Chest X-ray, PA view. Patient: 60 years old, sex M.
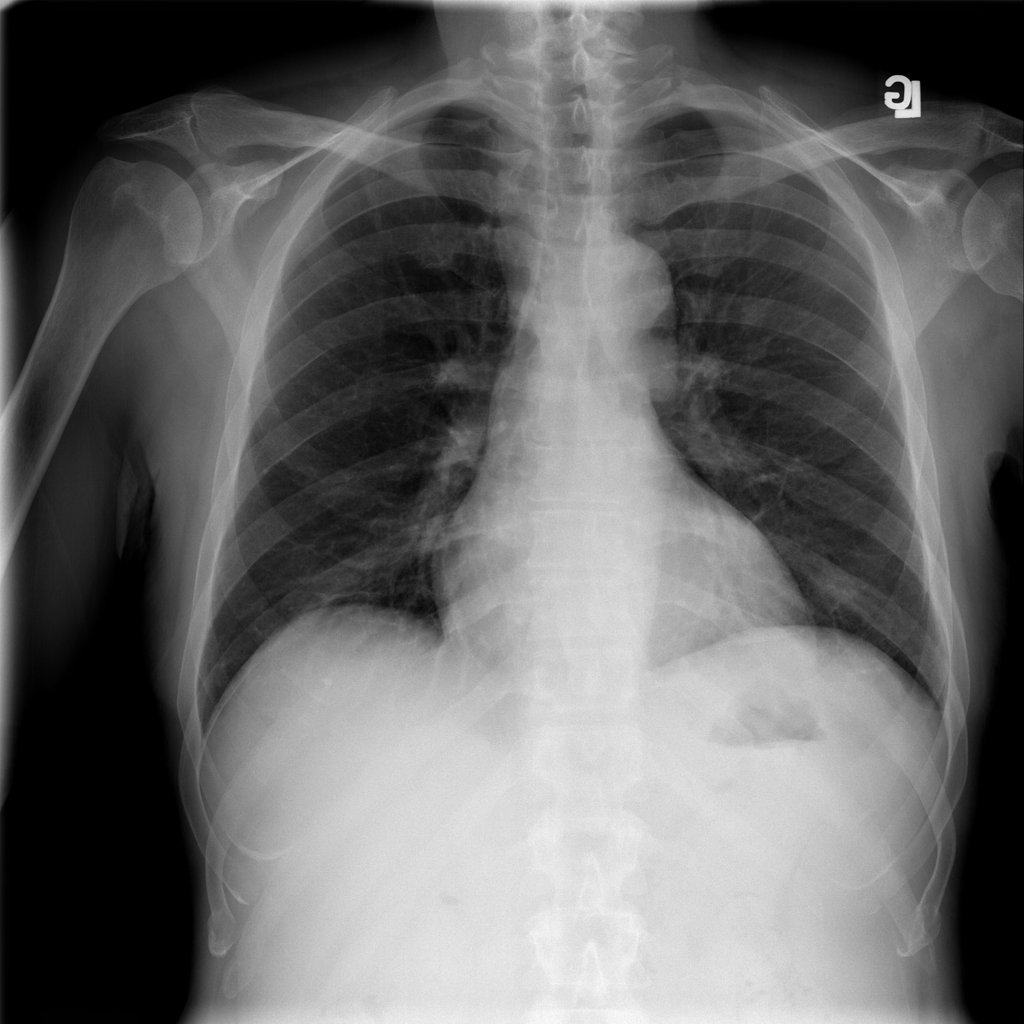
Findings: No Finding